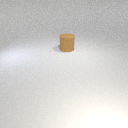
large brown rubber cylinder